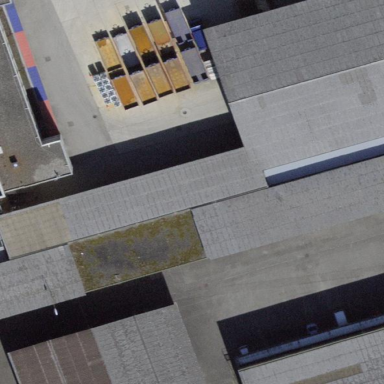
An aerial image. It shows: Industrial building.